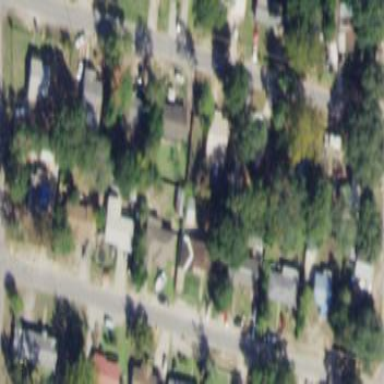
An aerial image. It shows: Residential area consisting of single-family homes.